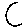
Label: circle